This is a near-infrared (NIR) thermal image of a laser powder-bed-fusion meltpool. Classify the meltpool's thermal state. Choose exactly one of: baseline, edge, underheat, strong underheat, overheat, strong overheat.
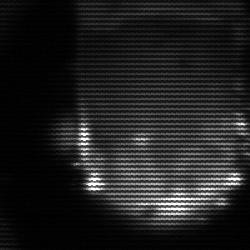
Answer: baseline